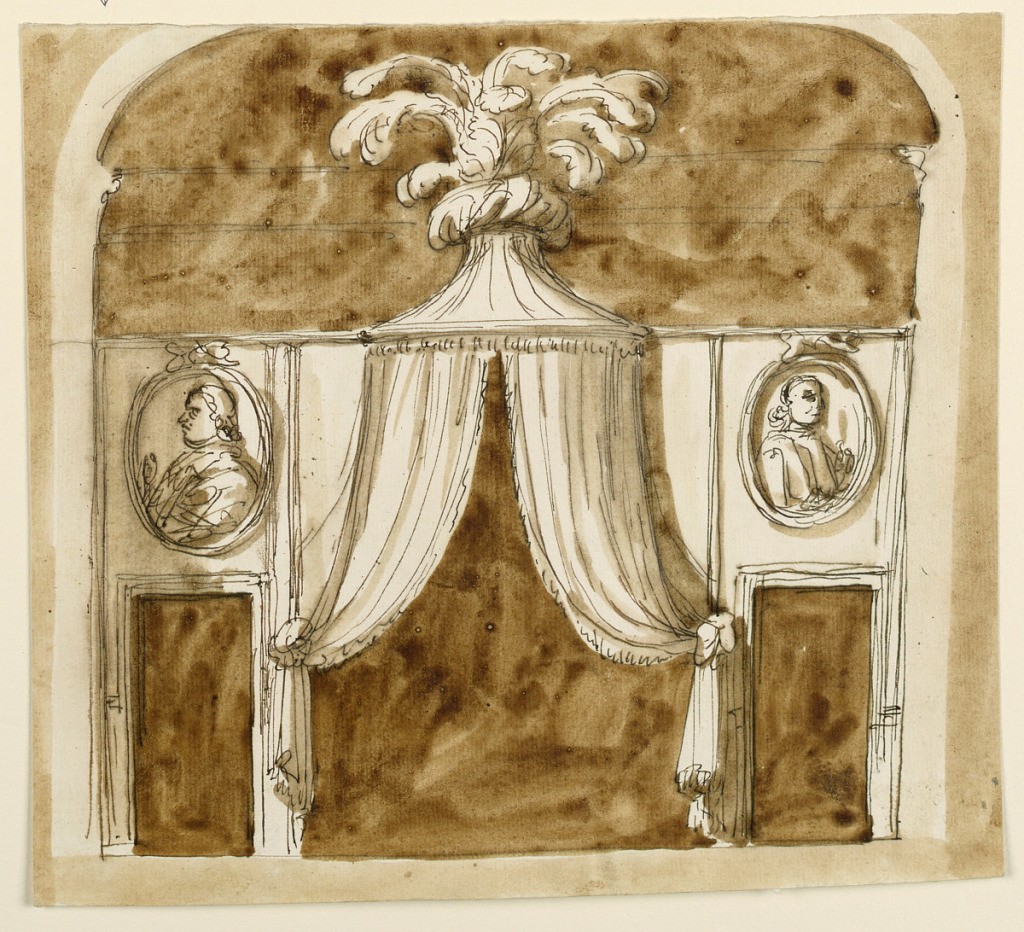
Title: Elevation of an alcove
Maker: Giuseppe Barberi, Italian, 1746–1809
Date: ca. 1790
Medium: Pen and brown ink, brush and brown wash on off-white laid paper, lined
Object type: Drawing
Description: A variation of -1601, left row below. Beside the upper part of the tent are laterally parts of the wall. Above the lateral doors are large oval portraits of popes or cardinals, hanging at bowknots, in two alternative suggested sizes.